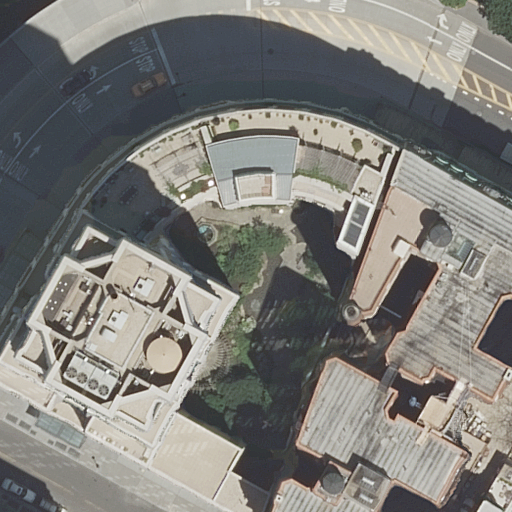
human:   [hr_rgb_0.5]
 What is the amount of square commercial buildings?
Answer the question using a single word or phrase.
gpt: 0

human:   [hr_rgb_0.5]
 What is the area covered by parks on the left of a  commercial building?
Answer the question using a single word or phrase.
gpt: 0m2

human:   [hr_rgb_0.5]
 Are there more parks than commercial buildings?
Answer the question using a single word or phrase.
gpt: yes

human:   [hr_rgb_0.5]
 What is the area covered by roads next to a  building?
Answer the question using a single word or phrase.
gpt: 0m2

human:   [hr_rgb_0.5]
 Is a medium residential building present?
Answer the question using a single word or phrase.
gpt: yes

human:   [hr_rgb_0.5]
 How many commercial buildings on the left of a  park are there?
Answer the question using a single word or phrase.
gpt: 0

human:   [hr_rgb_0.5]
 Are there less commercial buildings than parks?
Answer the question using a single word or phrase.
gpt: yes

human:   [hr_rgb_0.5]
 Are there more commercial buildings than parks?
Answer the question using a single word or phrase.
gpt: no

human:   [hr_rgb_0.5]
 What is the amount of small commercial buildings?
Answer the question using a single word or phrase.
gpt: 0

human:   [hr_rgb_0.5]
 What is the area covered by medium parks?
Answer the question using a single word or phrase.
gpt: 0m2

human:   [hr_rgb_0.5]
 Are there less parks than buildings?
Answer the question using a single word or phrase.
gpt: yes

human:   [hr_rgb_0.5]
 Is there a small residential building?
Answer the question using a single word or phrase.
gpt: yes

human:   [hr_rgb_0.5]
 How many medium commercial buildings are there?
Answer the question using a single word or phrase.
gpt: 0

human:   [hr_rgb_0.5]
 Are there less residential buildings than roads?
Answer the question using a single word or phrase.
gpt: yes

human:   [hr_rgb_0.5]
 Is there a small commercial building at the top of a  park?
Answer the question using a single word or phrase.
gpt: no

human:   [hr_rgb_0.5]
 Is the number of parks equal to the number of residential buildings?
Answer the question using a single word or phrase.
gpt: no

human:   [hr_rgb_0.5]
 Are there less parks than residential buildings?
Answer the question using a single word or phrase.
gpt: yes

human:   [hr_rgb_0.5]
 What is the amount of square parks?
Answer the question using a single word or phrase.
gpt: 0

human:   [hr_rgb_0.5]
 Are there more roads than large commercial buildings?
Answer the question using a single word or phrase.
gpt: yes

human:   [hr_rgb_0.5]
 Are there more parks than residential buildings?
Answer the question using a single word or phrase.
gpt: no

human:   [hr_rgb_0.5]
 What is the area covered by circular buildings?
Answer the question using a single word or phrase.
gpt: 0m2

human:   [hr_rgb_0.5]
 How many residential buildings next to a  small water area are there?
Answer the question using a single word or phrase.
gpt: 0

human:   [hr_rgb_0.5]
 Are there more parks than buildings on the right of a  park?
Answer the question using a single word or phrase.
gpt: no

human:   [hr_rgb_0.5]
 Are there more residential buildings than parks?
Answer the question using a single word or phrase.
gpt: yes

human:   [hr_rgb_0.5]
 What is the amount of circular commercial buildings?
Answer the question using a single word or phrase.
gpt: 0

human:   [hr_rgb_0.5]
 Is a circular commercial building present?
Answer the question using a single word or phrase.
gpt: no

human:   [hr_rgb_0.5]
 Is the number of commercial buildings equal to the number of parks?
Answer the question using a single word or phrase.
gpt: no

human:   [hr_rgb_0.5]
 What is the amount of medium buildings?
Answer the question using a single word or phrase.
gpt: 1

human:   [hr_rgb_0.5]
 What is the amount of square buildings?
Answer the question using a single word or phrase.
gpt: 0

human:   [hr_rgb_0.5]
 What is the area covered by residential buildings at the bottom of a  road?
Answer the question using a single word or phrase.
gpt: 867m2

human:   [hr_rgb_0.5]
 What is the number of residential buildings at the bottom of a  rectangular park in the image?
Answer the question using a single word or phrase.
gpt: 4

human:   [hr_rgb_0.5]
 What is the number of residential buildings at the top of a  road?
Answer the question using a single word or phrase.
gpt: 2

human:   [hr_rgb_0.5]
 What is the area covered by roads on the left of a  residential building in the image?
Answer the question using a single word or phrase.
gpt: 0m2

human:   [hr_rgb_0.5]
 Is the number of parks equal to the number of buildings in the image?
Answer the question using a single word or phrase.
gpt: no

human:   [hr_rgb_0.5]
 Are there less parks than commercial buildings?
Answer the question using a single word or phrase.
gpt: no

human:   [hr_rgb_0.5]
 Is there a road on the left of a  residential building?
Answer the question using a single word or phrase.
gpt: yes